Question: I need to produce SVG text with subscripts, but I'm having a hard time getting consistent results across browsers.
For example, this SVG (<URL> produces different results in different browsers. With Chrome 31, for example, the opening and closing parentheses line up vertically, but not so with Firefox 25 and IE 11.
'''
.legend{
font-family: Consolas, Monaco, Courier, monospace;
font-size:13px;
}
.subscript{font-size:smaller;}
<svg width="60" height="30">
<g transform="translate(20, 25)">
<text class="legend">
<tspan dy="-1ex">(</tspan>
<tspan class="subscript" dx="-1.25ex" dy="+1ex">0</tspan>
<tspan dx="-1ex" dy="-1ex">)</tspan>
</text>
</g>
</svg>
'''

How can I get consistent results across browsers?
(FWIW, I'm using d3.js to generate the SVG code to do this.)
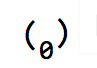
Answer: kjo, you already found an answer, but this also works for me (see below for "me"):
'''
<svg width="60" height="30">
<g transform="translate(20, 25)">
<text class="legend">
<tspan dy="-1ex">(</tspan>
<tspan dx="-1ex" dy="+1ex"><tspan class="subscript">0</tspan></tspan>
<tspan dx="-1ex" dy="-1ex">)</tspan>
</text>
</g>
</svg>
'''
Result:

-- it seems the size inside the 'tspan' is relative to the size of the text . (I decreased the text offset from '-1.25ex' to '-1ex' to get the same visual distance for the '0'.)
"Me" is Safari 6.0.4 on OSX 10.7.5, and the parentheses appear misaligned with your original SVG but not with mine.